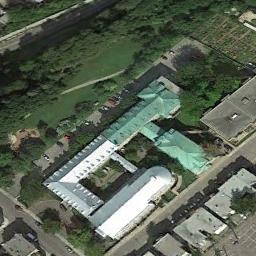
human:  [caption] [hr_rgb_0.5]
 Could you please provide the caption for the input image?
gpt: There is a church with blue and white roof in the middle of the grass .

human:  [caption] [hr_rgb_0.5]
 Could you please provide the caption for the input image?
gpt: This is a church with two bulbous buildings on either side .

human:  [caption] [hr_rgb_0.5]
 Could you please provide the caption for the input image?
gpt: The church with a white-green roofs is built in the lawn .

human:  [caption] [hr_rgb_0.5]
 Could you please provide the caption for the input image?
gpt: A church with a silver and cyan roof, Surrounded by several buildings and roads and trees and lawns .

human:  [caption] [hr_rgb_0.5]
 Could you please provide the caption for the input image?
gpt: A church with a white and green roof is by the roadside and surrounded some trees .